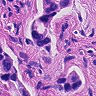
Metastatic tissue present: yes